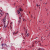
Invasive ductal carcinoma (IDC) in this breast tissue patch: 0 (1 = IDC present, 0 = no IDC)